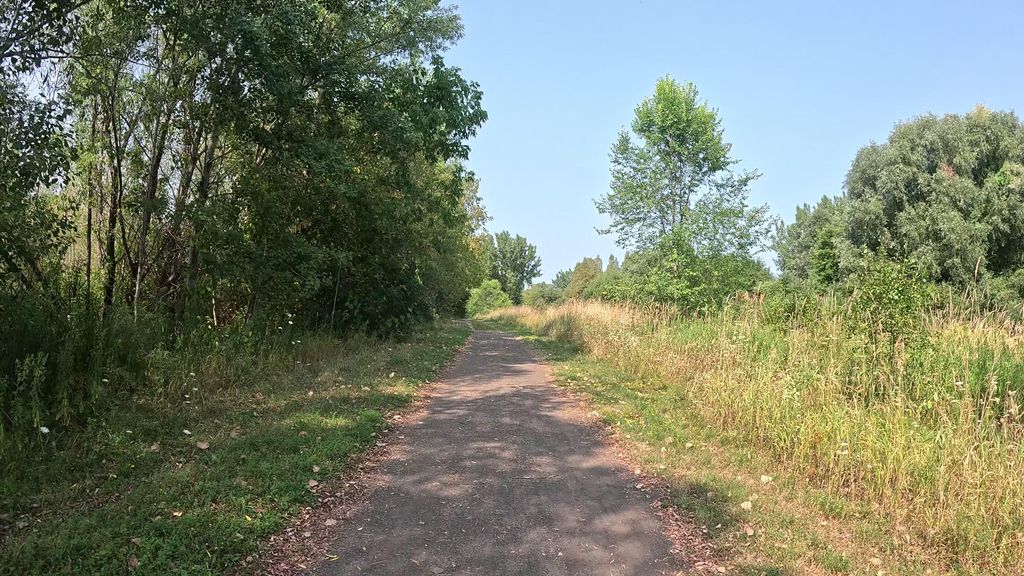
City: ottawa-gatineau